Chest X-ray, PA view. Patient: 51 years old, sex M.
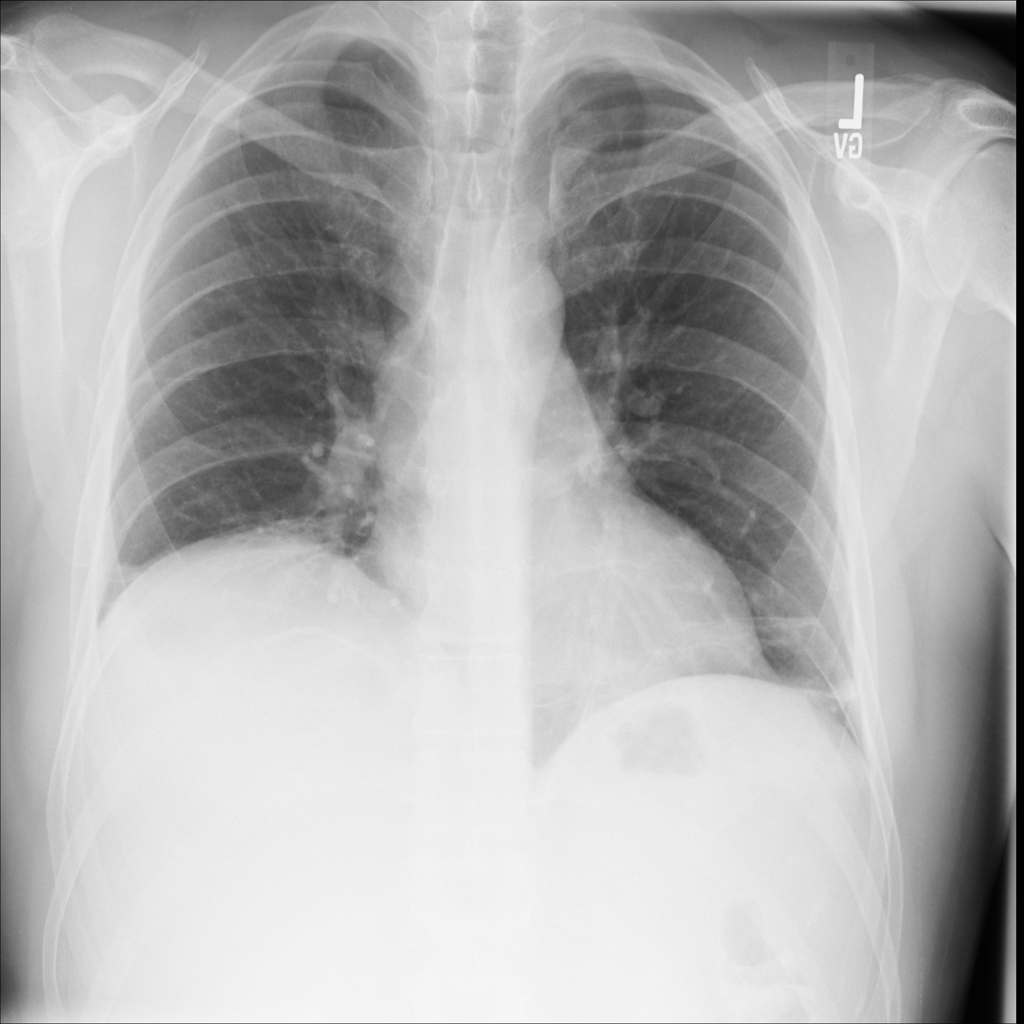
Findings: Atelectasis